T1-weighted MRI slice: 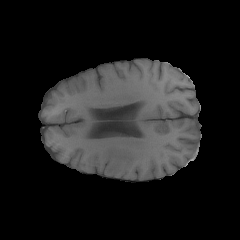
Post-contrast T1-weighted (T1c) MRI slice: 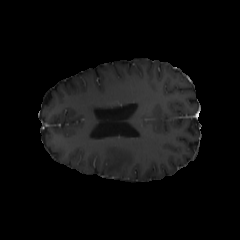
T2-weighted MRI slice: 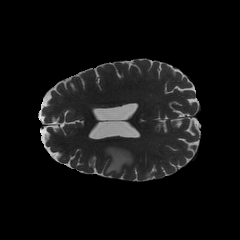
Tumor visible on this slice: yes